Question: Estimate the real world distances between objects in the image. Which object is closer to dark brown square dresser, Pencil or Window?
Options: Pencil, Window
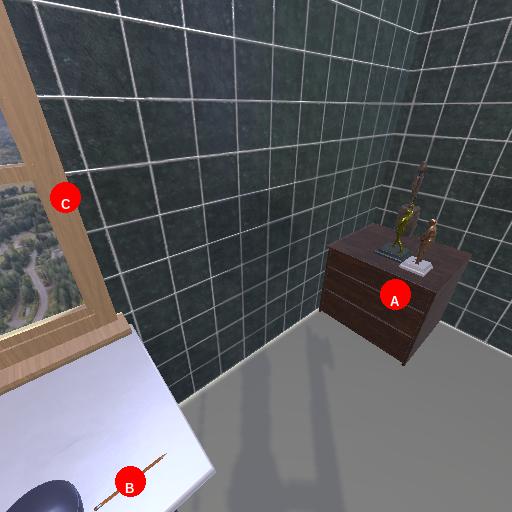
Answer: Pencil